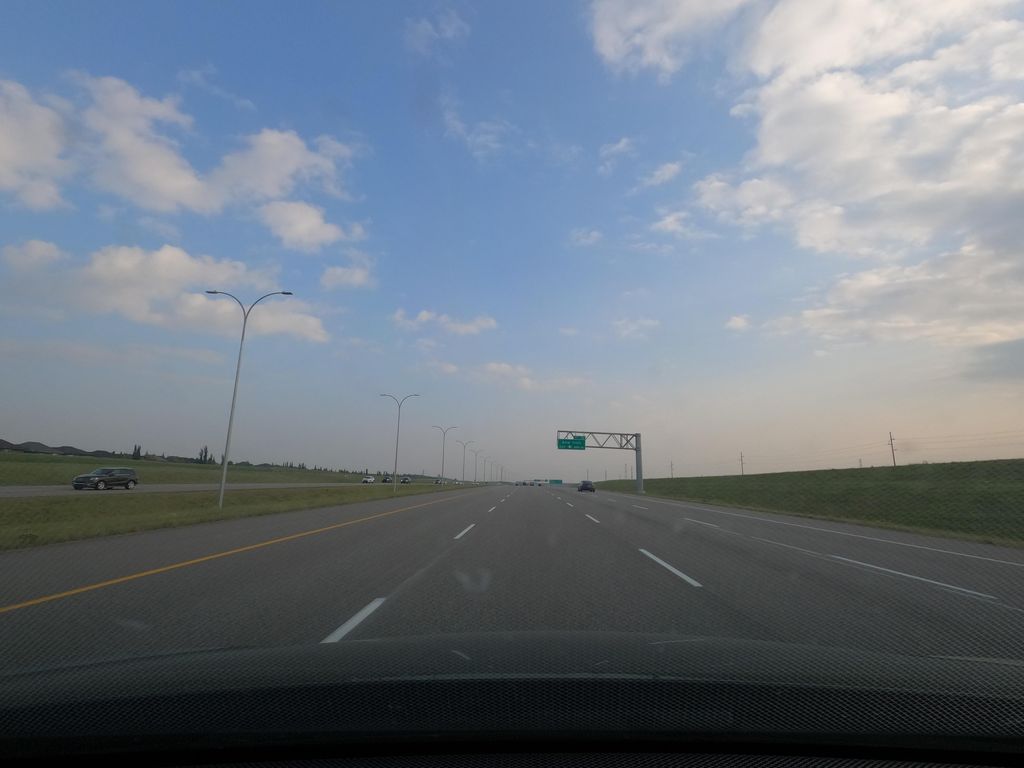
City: calgary